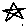
Label: star